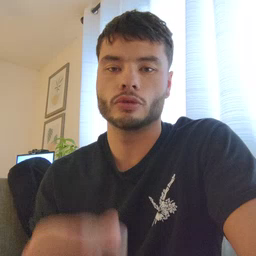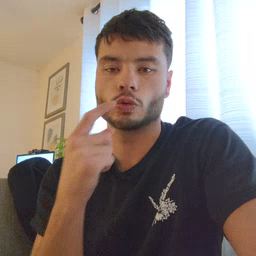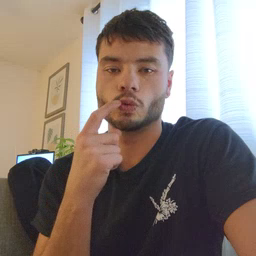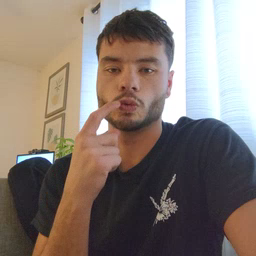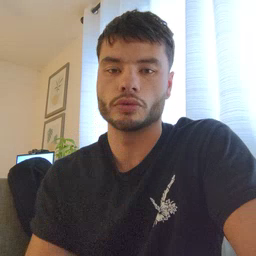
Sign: tooth